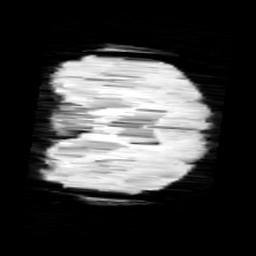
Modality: minIP
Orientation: coronal
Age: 14
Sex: female
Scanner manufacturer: siemens
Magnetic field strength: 3 T
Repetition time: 0.027 s
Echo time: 0.02 s